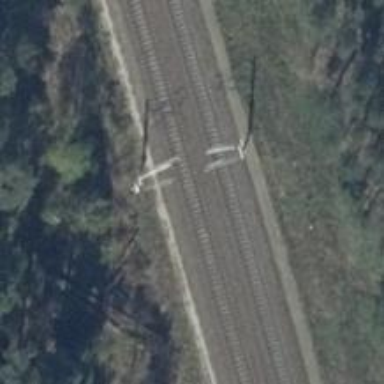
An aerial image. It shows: Railway milestone with catenary mast.